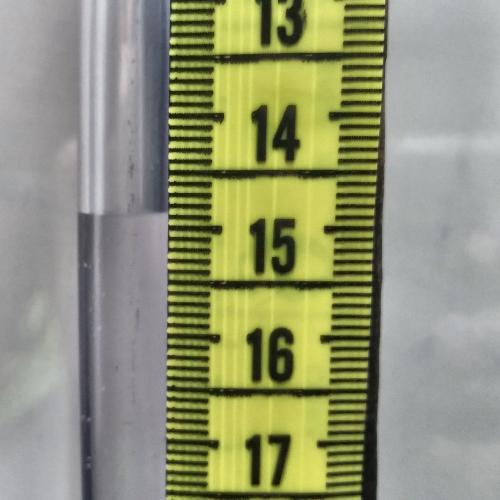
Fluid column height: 14.9 cm